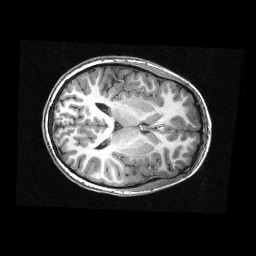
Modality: T1w
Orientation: axial
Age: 11
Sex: female
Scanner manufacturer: siemens
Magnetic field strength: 3 T
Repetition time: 2.3 s
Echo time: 0.00336 s